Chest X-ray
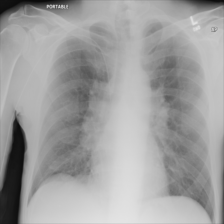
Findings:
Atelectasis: negative
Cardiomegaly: negative
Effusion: negative
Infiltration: negative
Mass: negative
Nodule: negative
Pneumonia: negative
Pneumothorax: negative
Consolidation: negative
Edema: negative
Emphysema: negative
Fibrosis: negative
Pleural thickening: negative
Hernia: negative